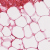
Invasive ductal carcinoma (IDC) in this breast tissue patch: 0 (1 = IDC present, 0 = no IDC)